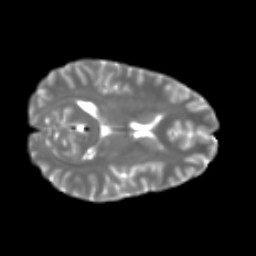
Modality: T2w
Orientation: axial
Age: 28
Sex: female
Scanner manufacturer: ge
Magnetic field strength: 3 T
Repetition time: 7.8 s
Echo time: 0.0606 s